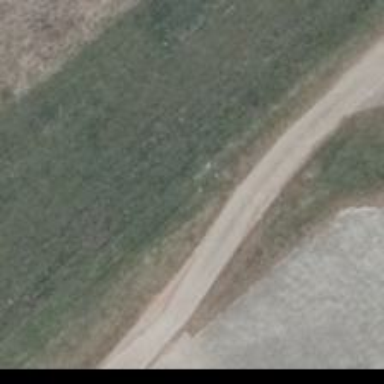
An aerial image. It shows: Paved track with grade1 quality. It features embankment along its path.